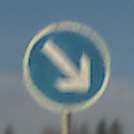
Verkehrszeichen: VorgeschriebeneVorbeifahrtRechts
Umgebung: Outdoor, Nature
Tageszeit: MorningAfternoon
Wetter: Clear
Licht: Natural
Jahreszeit: NotSpecified
Kontrast: HighContrast